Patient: sex M, age 68
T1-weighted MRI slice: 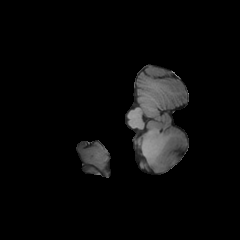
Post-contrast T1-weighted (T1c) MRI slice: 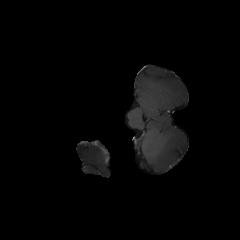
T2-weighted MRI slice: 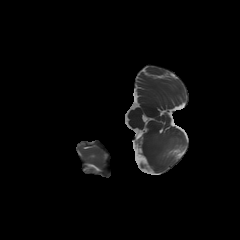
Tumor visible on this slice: no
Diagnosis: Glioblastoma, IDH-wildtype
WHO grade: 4